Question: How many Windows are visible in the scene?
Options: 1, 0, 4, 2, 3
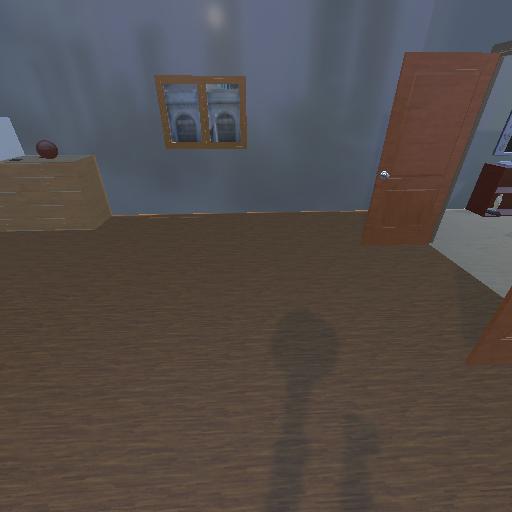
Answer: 1